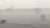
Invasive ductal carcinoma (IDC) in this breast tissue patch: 0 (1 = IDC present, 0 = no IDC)